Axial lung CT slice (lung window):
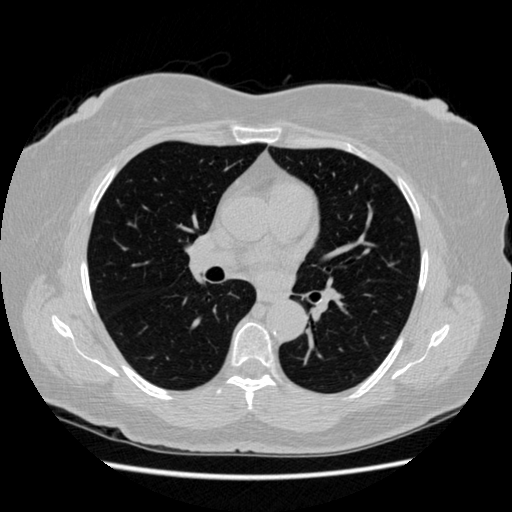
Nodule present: no